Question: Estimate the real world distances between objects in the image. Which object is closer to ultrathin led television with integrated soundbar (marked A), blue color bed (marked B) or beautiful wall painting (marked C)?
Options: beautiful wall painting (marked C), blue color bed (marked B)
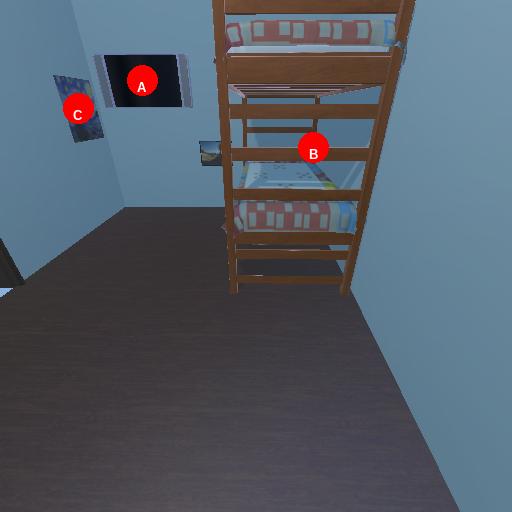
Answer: beautiful wall painting (marked C)